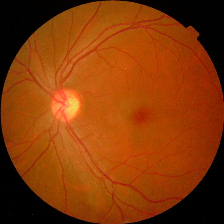
Diabetic retinopathy grade: No DR